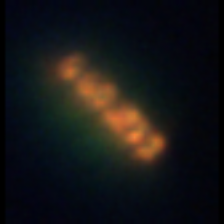
Taxon: Chaetoceros
Group: Diatoms